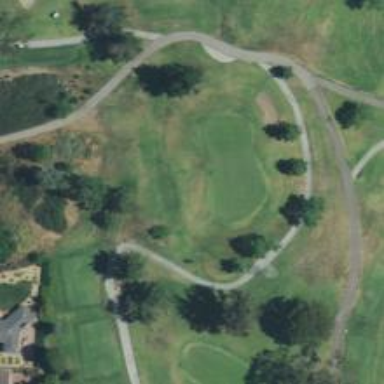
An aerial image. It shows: Golf hole.